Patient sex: F
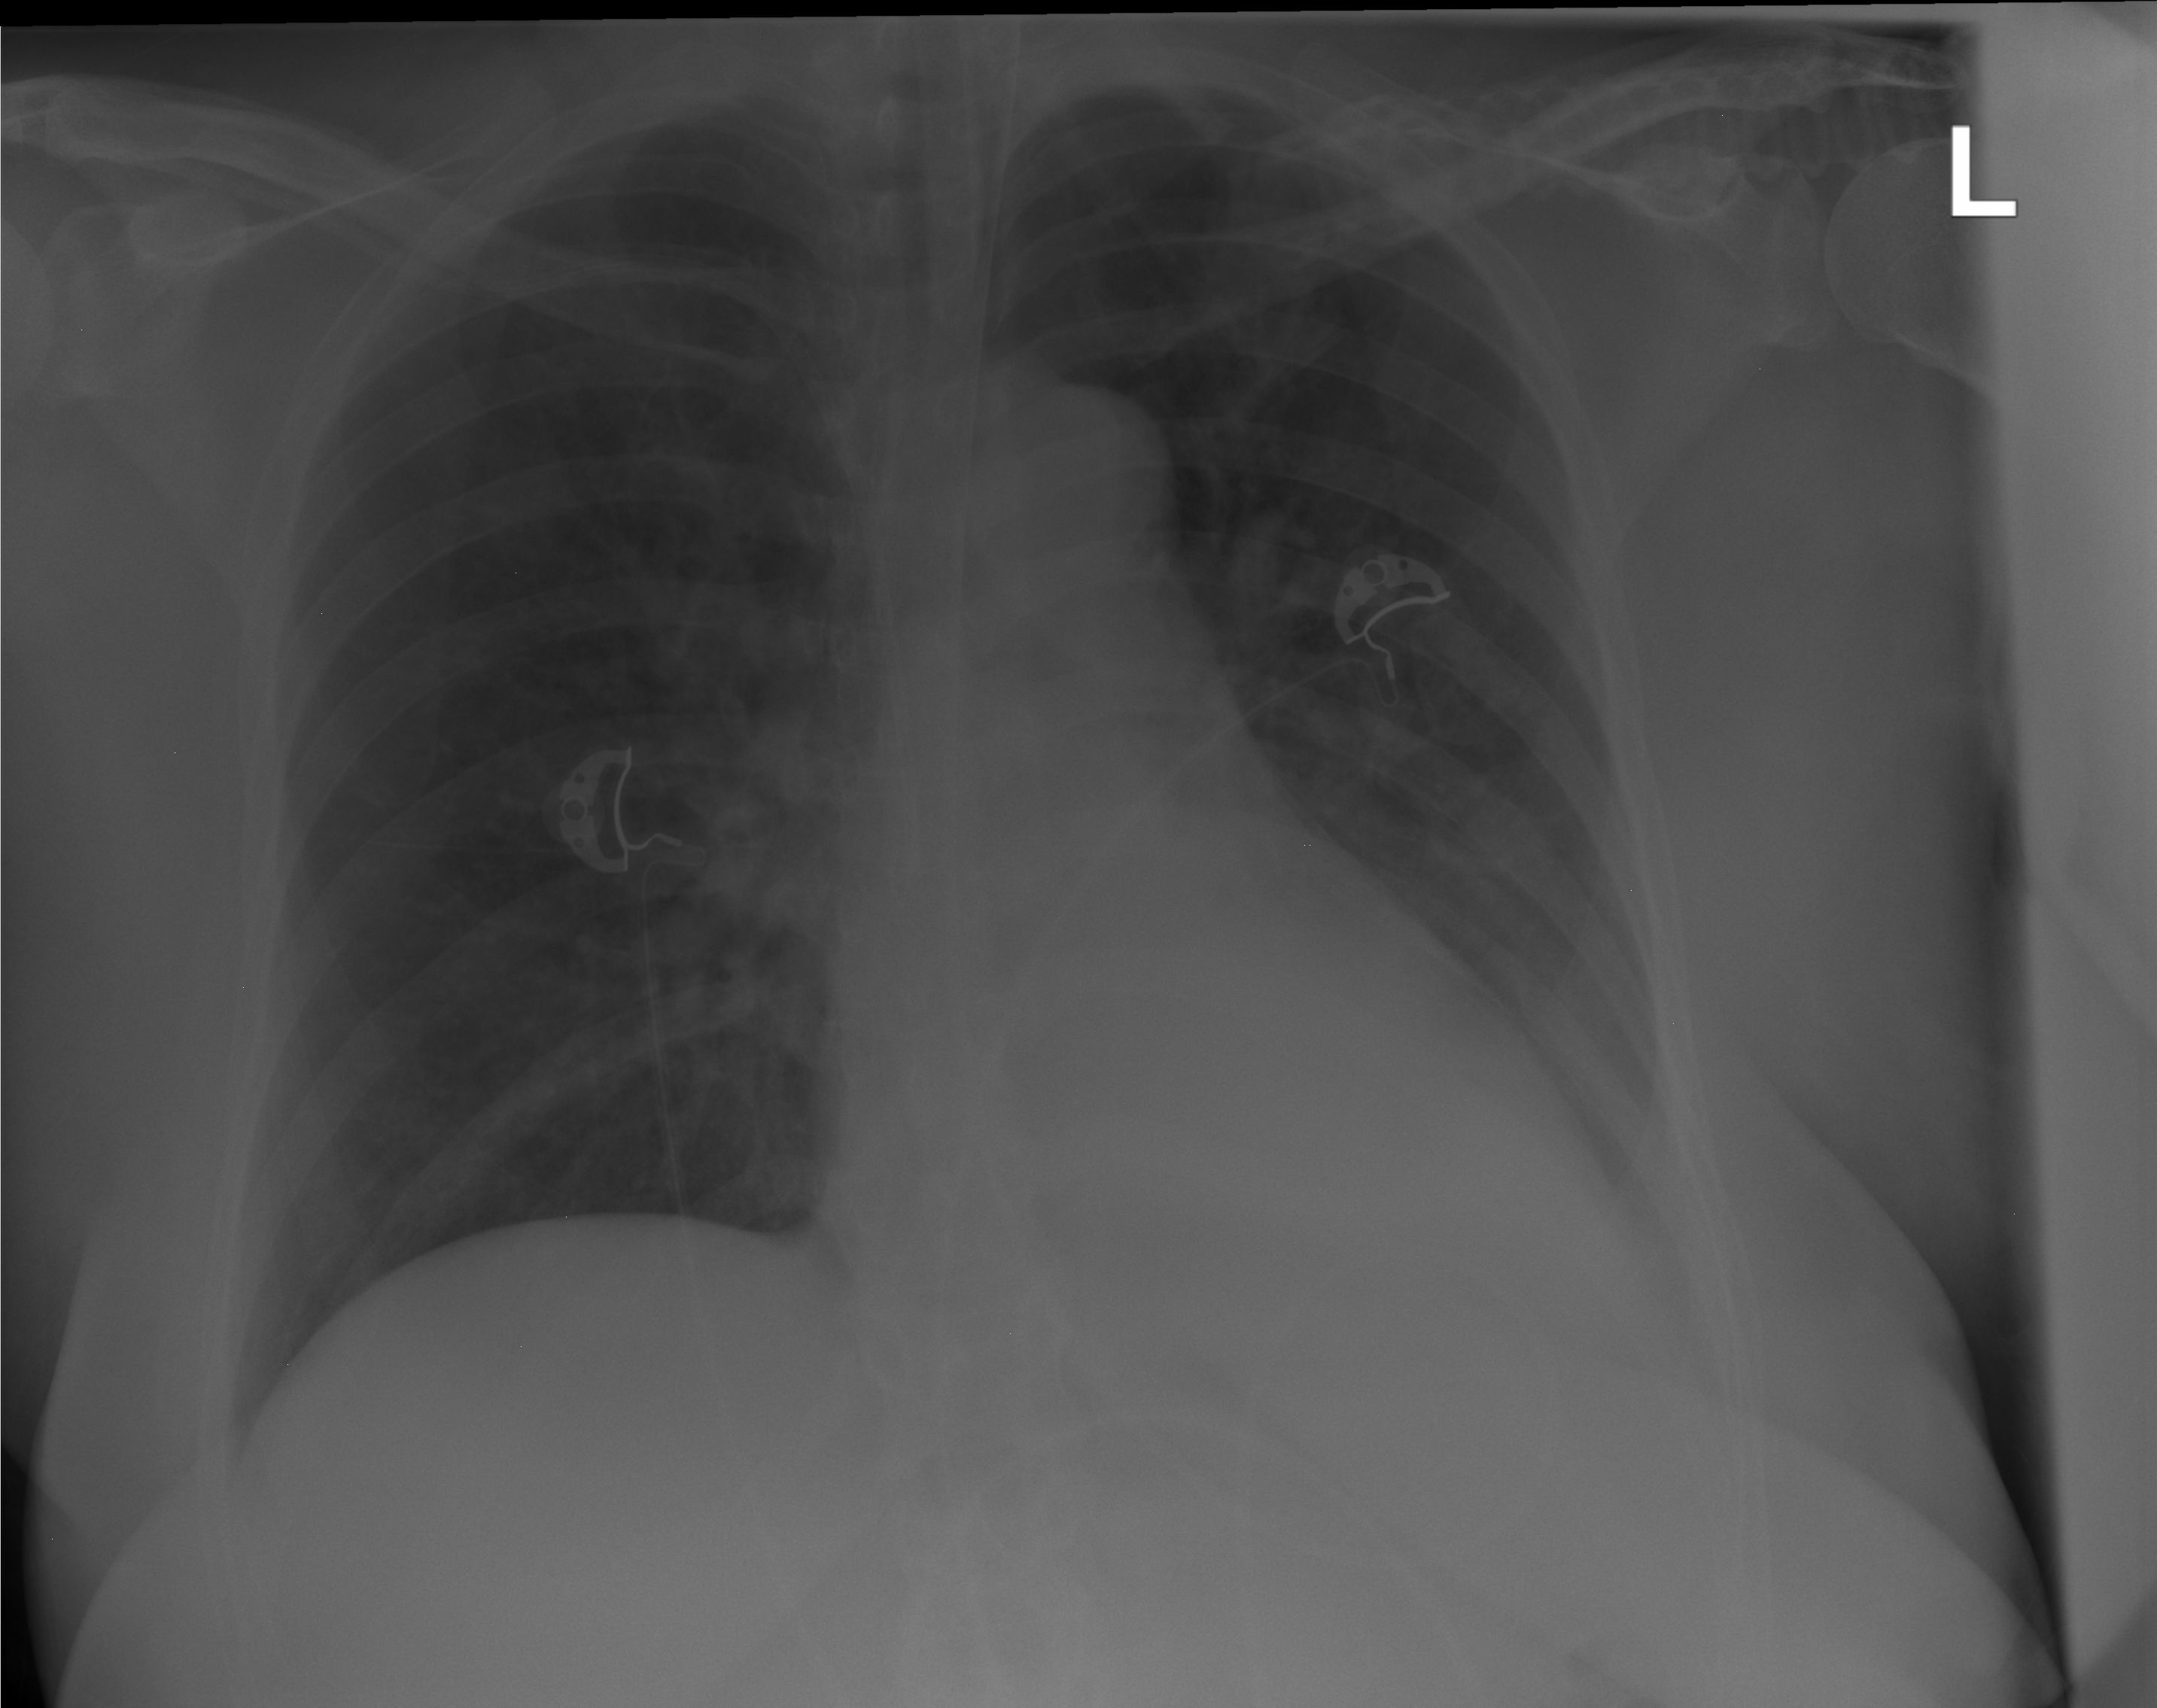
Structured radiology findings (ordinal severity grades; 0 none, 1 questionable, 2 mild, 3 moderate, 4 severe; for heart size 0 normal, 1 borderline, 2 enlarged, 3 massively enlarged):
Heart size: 1
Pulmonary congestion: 0
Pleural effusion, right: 0
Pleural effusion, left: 0
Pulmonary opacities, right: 0
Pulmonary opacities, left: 0
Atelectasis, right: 0
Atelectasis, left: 2